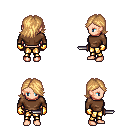
a pixel art fantasy rpg character, female body template, human, light skin, brown long-sleeve shirt, gold greaves, light blonde swoop hairstyle, gold gloves, dagger, four views (front, back, left, right), 2x2 character sprite sheet, small pixel art, hard edges, no anti-aliasing